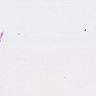
Metastatic tissue present: no